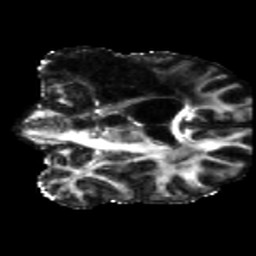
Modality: FA
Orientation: coronal
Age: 41
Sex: male
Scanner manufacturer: siemens
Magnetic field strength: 3 T
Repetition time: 5.25 s
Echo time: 0.08 s